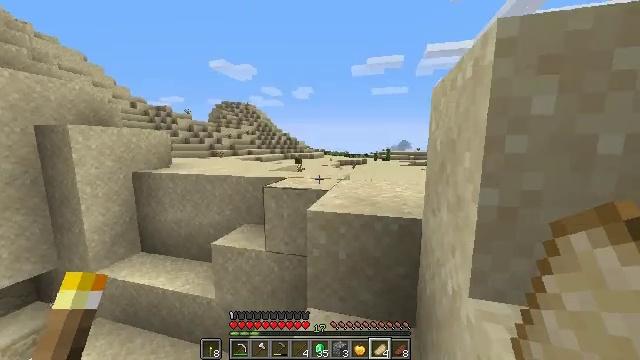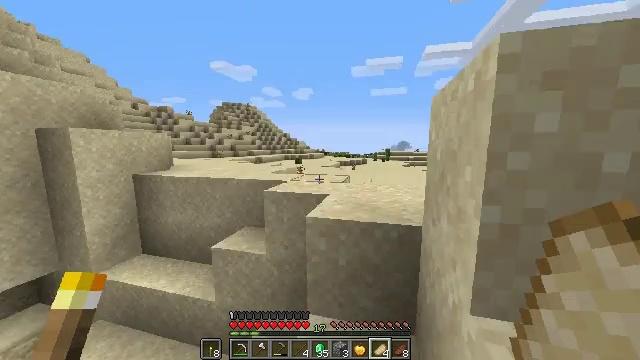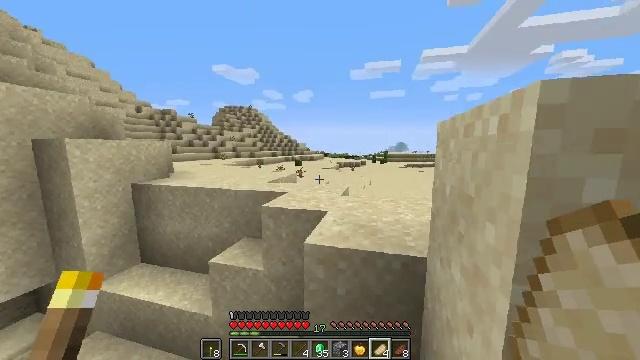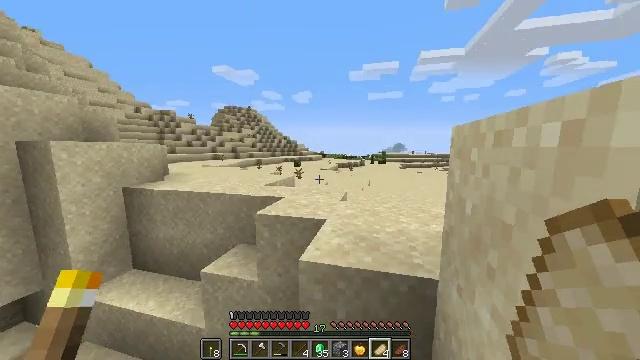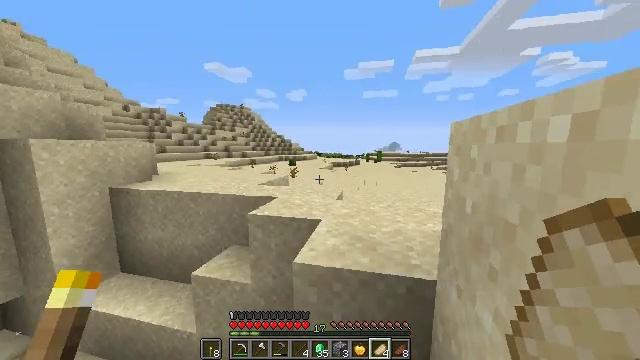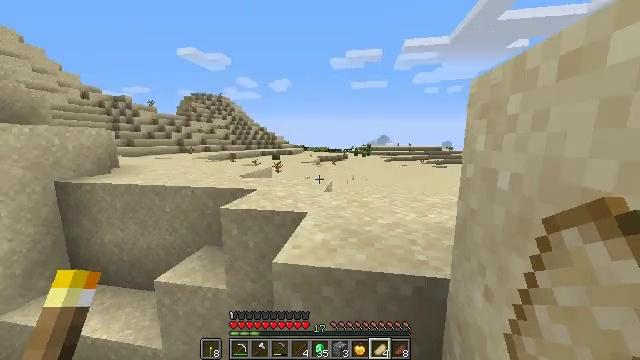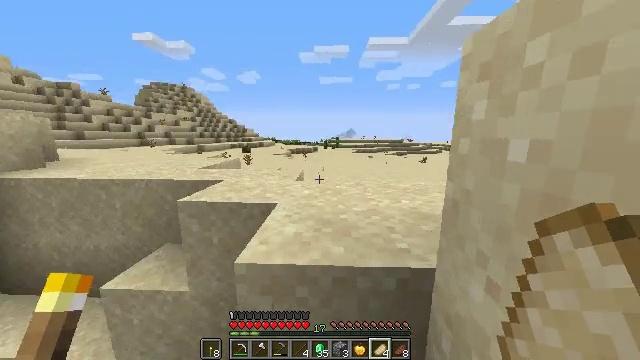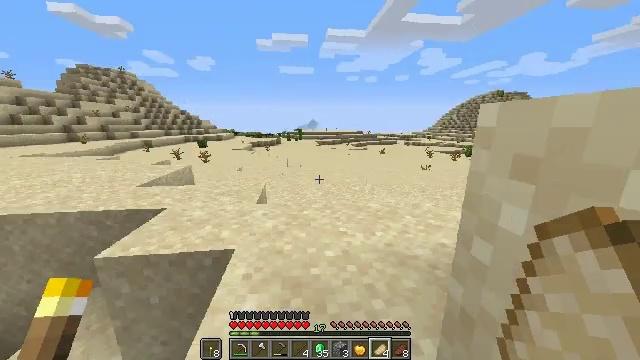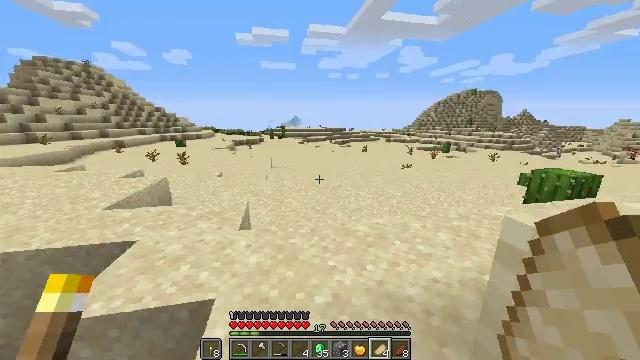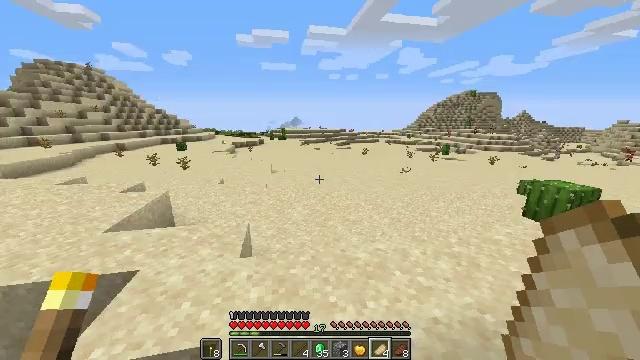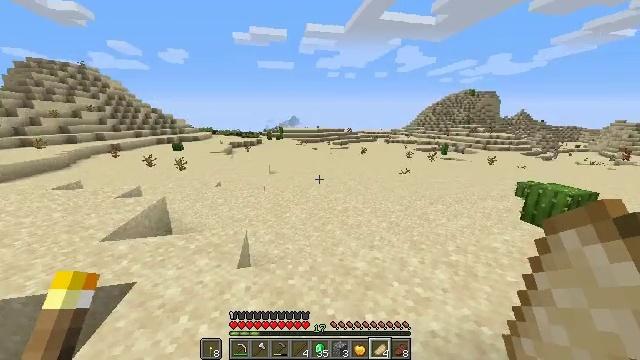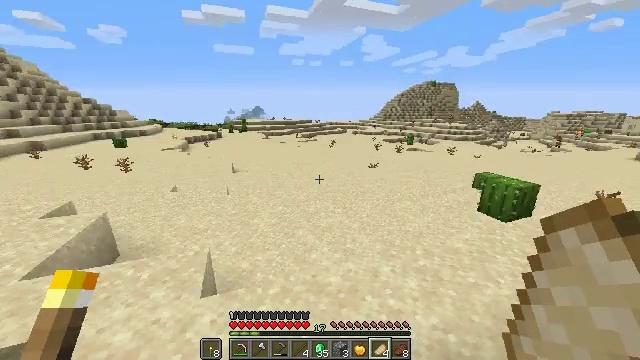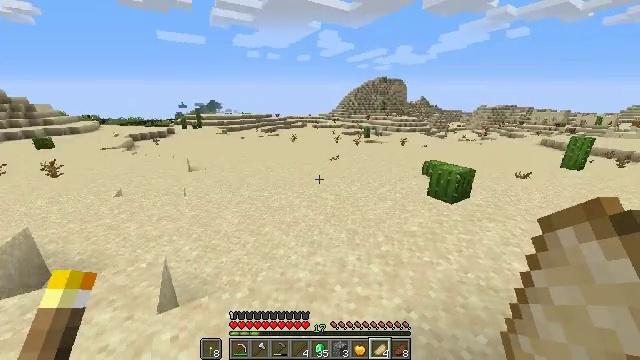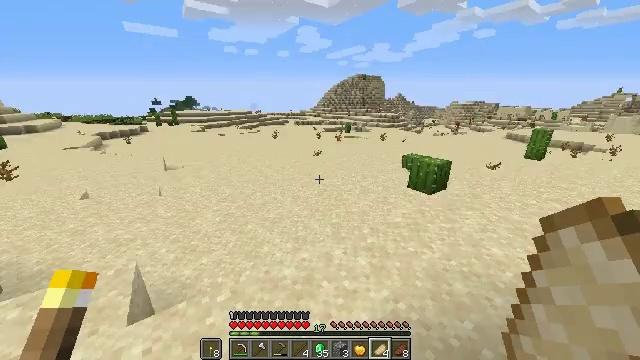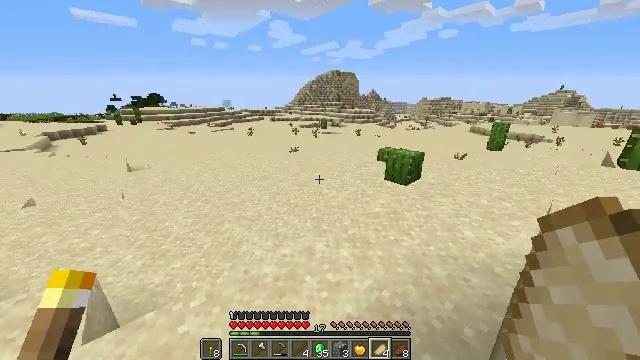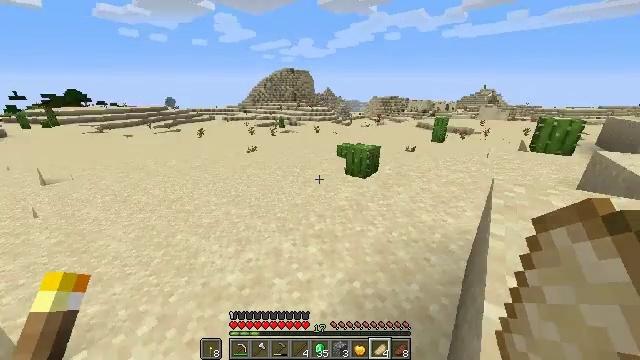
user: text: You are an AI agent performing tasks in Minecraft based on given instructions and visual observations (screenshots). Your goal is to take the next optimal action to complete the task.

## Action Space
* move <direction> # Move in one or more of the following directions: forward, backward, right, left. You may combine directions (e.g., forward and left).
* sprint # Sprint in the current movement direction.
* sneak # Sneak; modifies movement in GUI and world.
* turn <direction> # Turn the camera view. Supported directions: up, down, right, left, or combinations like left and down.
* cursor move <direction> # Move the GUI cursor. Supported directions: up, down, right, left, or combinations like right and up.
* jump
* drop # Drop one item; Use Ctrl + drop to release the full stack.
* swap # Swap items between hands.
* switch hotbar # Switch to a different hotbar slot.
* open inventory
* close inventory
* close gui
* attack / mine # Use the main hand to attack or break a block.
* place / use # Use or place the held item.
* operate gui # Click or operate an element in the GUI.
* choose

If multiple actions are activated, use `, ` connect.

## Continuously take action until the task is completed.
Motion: motion action
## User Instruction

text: Get the cartography table into your inventory.
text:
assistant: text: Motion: move forward, sprint, jump
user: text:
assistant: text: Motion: move forward, sprint, jump
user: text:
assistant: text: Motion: move forward, sprint
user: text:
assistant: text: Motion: move forward, sprint, turn right
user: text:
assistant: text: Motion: move forward, sprint, turn right and down
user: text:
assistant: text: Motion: move forward, sprint, turn right and down
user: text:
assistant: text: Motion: move forward, sprint, turn right and down, jump
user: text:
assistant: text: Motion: move forward, sprint, turn right and down, jump
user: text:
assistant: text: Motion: move forward, sprint, jump
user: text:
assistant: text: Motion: move forward, sprint, jump
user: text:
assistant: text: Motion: move forward, sprint, turn right and down, jump
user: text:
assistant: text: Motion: move forward, sprint, turn right and down, jump
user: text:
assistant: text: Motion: move forward, sprint, turn right and down, jump
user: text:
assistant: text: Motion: move forward, sprint, turn right, jump
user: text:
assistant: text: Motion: move forward, sprint, turn right, jump
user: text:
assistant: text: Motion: move forward, sprint, turn right
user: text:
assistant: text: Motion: move forward, sprint, turn right
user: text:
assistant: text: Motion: move forward, sprint, turn right
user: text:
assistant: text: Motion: move forward, sprint, turn right
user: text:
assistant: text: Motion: move forward, sprint
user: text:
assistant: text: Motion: move forward, sprint, turn right
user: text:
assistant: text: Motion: move forward, sprint, turn right, jump
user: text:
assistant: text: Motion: move forward, sprint, jump
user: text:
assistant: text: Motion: move forward, sprint, jump
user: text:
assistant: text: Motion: move forward, sprint, jump
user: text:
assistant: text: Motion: move forward, sprint, turn left, jump
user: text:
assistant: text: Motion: move forward, sprint, turn left, jump
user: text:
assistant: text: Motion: move forward, sprint, turn left, jump
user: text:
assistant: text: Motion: move forward, sprint, turn left, jump
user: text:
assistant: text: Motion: move forward, sprint, turn left, jump